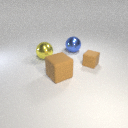
large yellow metal sphere in front of large blue metal sphere